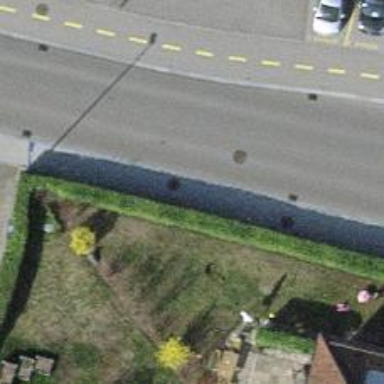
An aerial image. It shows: Sidewalk along the footway.